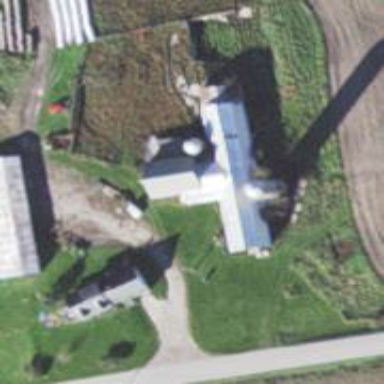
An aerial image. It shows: Silo.